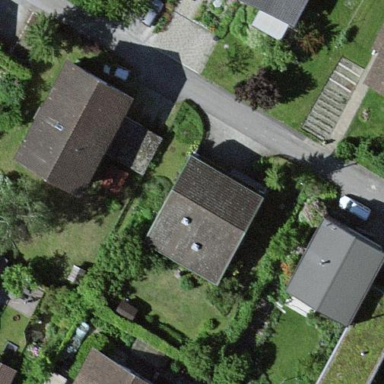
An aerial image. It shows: Detached building.